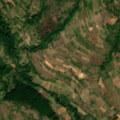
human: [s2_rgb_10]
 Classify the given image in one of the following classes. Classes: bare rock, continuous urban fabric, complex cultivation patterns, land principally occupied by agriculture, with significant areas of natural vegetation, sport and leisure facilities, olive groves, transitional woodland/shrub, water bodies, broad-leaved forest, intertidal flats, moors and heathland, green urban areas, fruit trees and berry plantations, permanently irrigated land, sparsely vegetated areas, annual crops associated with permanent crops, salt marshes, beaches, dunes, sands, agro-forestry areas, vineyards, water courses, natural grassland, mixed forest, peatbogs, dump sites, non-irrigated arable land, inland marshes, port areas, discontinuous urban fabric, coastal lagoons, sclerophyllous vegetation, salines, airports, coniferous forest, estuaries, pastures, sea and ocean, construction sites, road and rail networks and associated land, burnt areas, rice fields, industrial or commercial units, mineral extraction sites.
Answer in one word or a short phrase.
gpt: complex cultivation patterns, land principally occupied by agriculture, with significant areas of natural vegetation, broad-leaved forest, transitional woodland/shrub